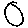
Label: circle